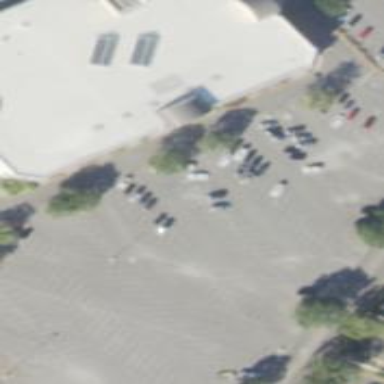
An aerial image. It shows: Parking space.